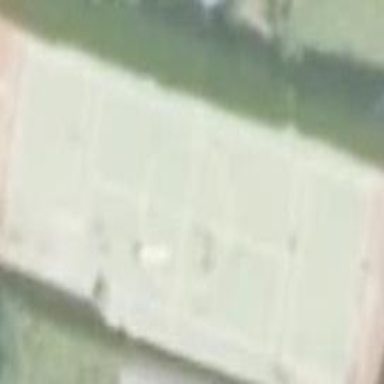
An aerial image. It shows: Tennis court on pitch.